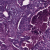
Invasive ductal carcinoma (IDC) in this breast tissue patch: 0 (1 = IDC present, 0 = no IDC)